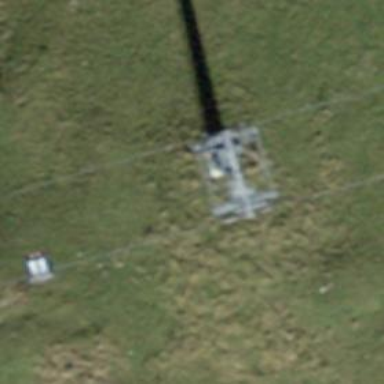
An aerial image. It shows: Pylon used for aerialway.